Question: I'm struggling to build a simple animation based on those old clocks with flip-down numbers. I added an image below copied from a freebie PSD found on Premium Pixels:

The biggest problem I'm running into is building a "flipping" animation using jQuery . The only tutorial I've found is <URL> which actually uses images. It splits the top and bottom half of the clock into two different image sets and replaces them for each second that passes by...
This method isn't realistic in a website since it provides no actual context for readers. I'd prefer to have the numbers hard coded into HTML and perform the flipping animation solely through jQuery - preferably no images except background ticker boxes. Or to put it another way the are coded into HTML but the clock itself is a series of rolodex-style bg images.
I hope I've explained this well enough.. I've been struggling on this for a few days and I honestly have no idea how to approach this script. Maybe by splitting the top and bottom halves into different divs, then change the internal numbers for each second that passes? I'm fairly well-off in jQuery but I am weak on animations.
Thanks in advance for any support!
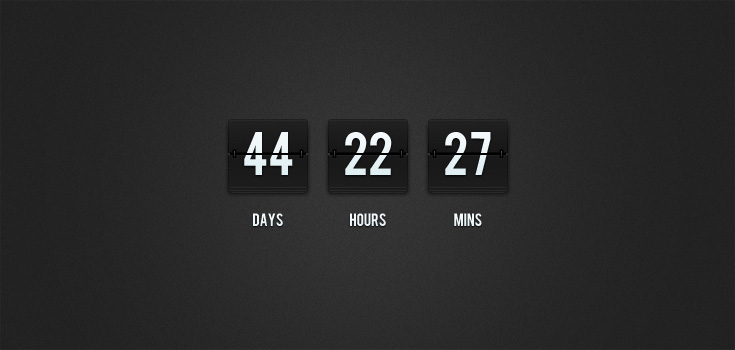
Answer: I think I would attempt to do something where the text is duplicated for the top and bottom. Then using images and css to only display each half appropriately.
The next step would be creating the illusion that the text is flipping with the image. I am not sure how you want to do that. I think it is a matter of sizing and speed. The sizing of the text in relation to the image and the speed at which it flips from the top of bottom.
The final part of the animation is having the top half ready with the next number and the bottom half queue up on completion.
I don't have any actual code that will help, but I hope this concept is something that will work out.